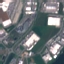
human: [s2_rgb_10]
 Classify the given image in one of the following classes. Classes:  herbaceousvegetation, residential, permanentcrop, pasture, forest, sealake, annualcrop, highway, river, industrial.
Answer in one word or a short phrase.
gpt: Industrial